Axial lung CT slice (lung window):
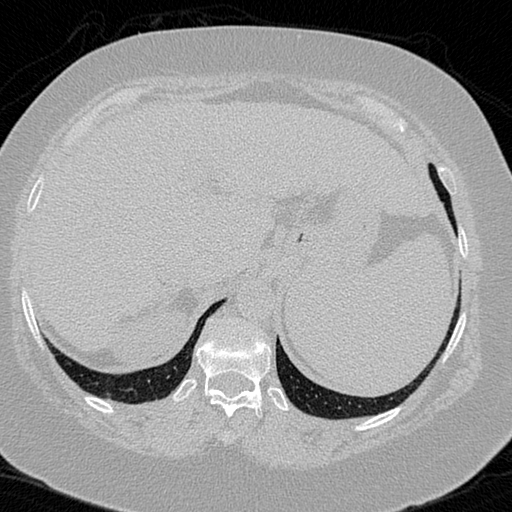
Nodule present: no